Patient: sex F, age 63
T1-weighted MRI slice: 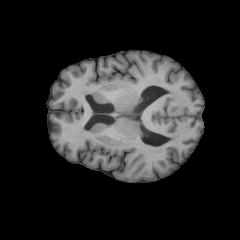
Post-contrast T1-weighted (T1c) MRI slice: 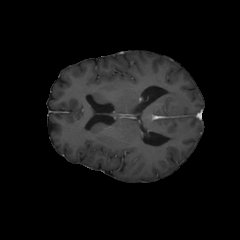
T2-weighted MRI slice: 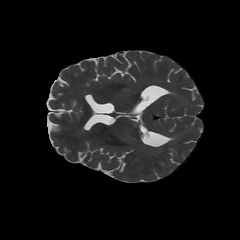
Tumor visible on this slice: no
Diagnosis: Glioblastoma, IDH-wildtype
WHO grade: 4